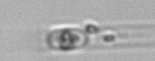
Label: Dactyliosolen_blavyanus